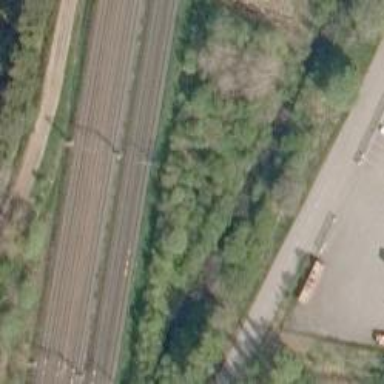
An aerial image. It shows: Railway with continuous electrified contact lines.